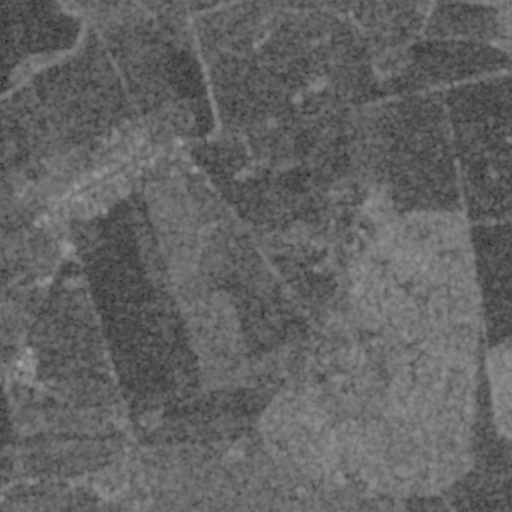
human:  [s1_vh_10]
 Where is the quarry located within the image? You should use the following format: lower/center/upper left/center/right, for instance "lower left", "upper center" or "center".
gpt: The quarry is located in the center right of the image.
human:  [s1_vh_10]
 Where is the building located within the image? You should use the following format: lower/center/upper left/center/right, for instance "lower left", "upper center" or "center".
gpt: There is no building in the image.

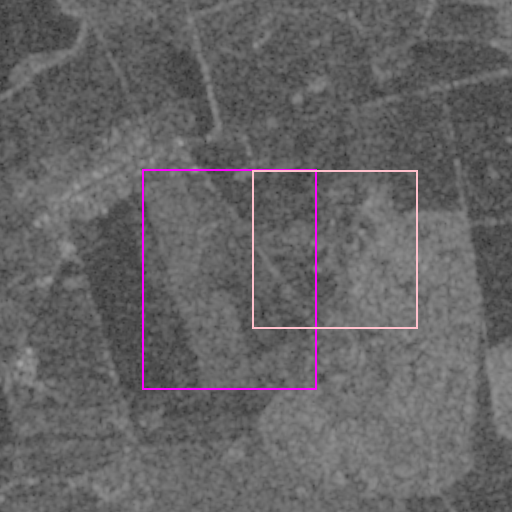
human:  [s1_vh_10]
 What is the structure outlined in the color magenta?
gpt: The structure outlined in magenta is a crop field.
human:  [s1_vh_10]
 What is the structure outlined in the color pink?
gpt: The structure outlined in pink is a quarry.
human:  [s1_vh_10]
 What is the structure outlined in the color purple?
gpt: There is no purple outline.